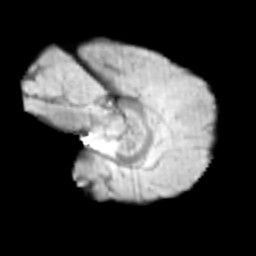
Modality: T2w
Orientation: sagittal
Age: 12
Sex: male
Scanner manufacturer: siemens
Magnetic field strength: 3 T
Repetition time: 3.8 s
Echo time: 0.07 s